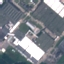
Label: Industrial